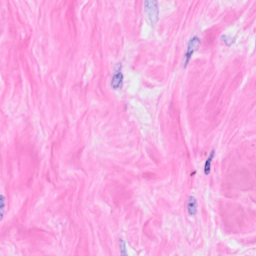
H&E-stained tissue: Breast